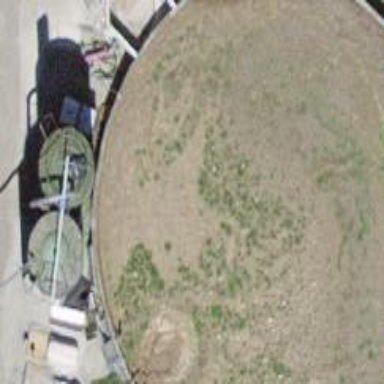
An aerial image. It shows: Storage tank that is man-made.